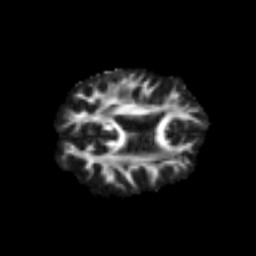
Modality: FA
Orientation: axial
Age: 45
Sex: male
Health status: ill
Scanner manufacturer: siemens
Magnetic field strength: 3 T
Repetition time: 8.7 s
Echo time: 0.11 s